Question: I was building a <URL> to illustrate time it took to access nested object members and I found this strange phenomenon. For some reason, the test run drastically slower for the fourth-nested object member than the fifth. I've tried this in Chrome and Firefox and am getting the same results.

Any ideas why this would be happening?
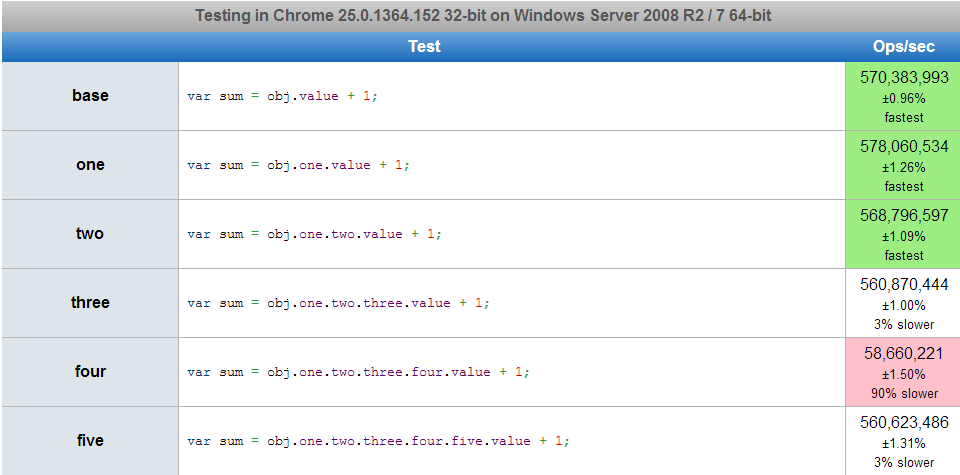
Answer: Your object is this, my comment added:
'''
var obj = {
"one": {
"two": {
"three": {
"four": {
"five": {
"value": 0
}
/* MISSING "value": 0 */
},
"value": 0
},
"value": 0
},
"value": 0
},
"value": 0
};
'''
};
The object at the '"four"' key doesn't have a '"value"' key, however, so apparently the JavaScript engine(s) have to do extra work to handle that case: miss the key look-up on the object, miss the key look-up on the object's prototype 'Object', return 'undefined', and then compute 'NaN' when you add '1' to 'undefined'.